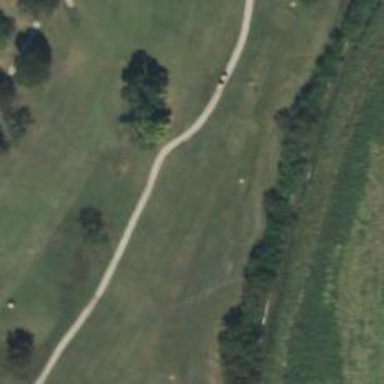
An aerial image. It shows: Golf hole.